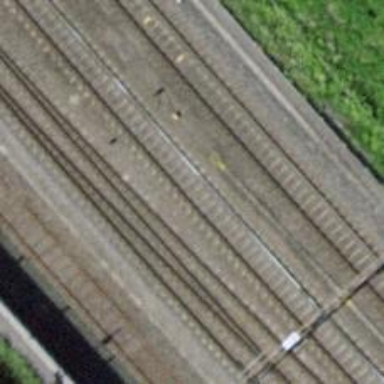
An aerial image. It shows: Single-track electrified railway with contact line.